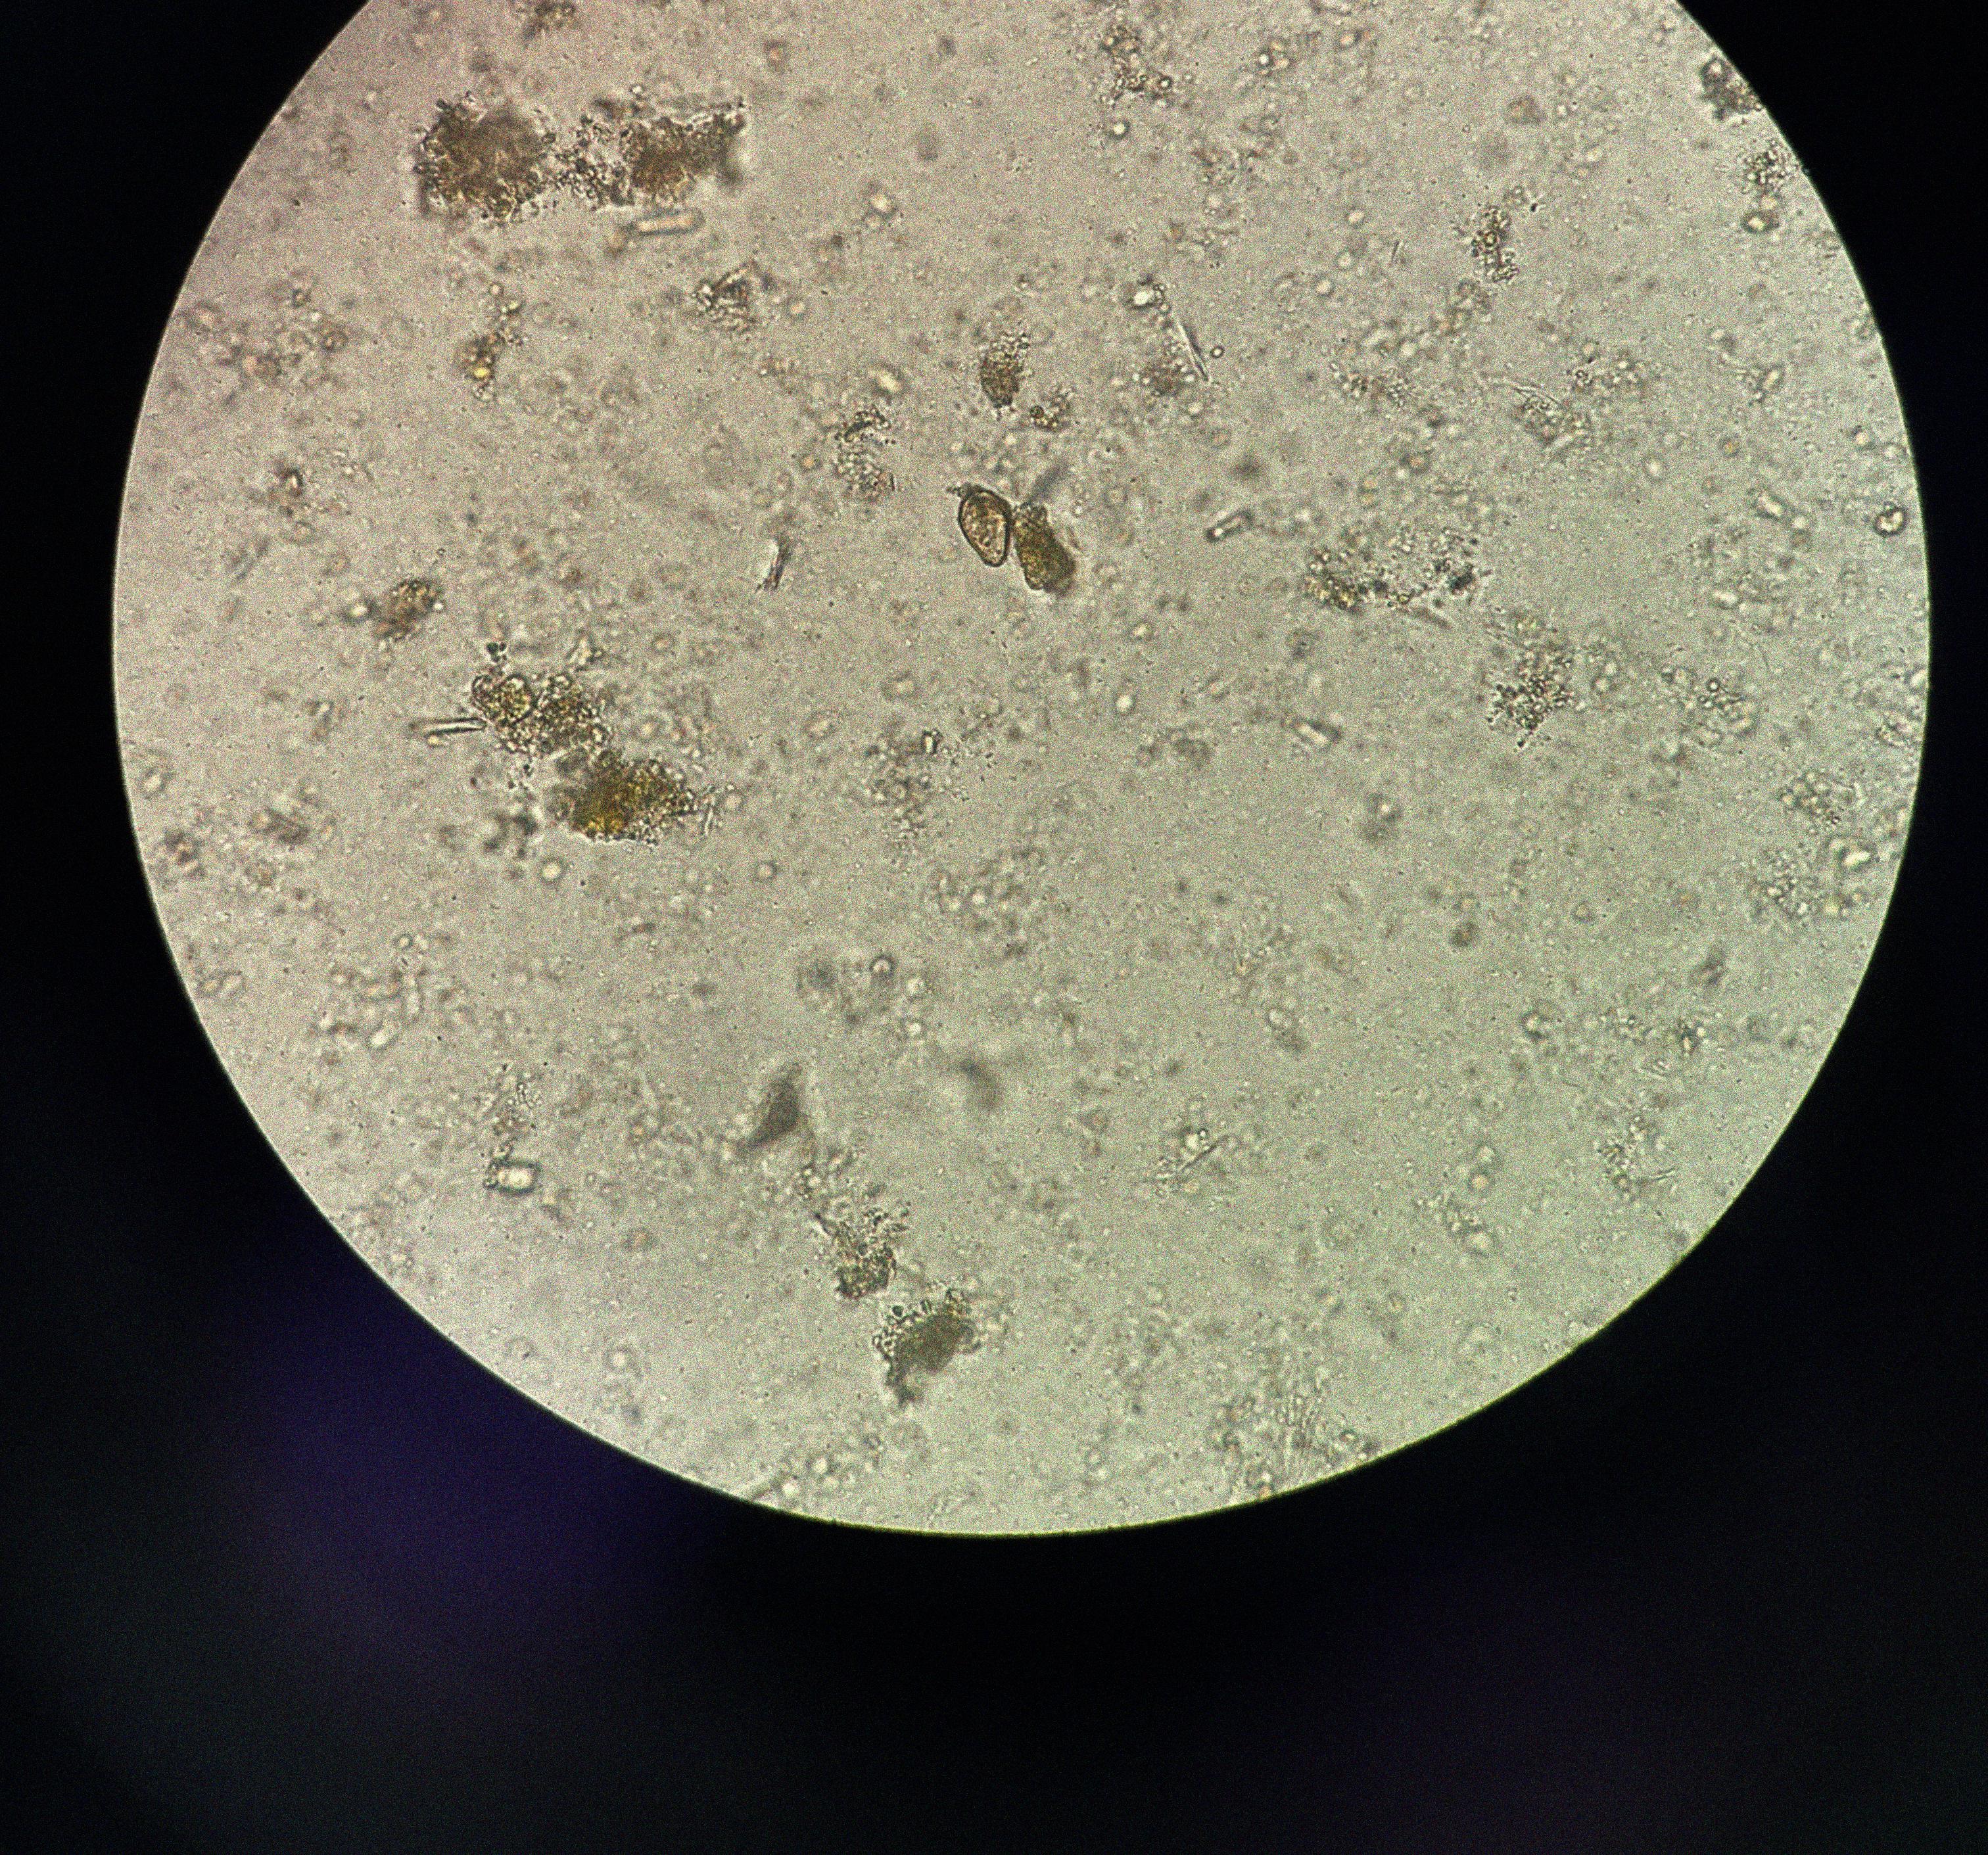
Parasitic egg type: Opisthorchis viverrine